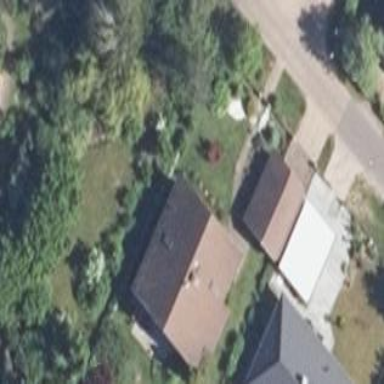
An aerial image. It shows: Simple and straightforward house.